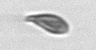
Label: Cryptophyta